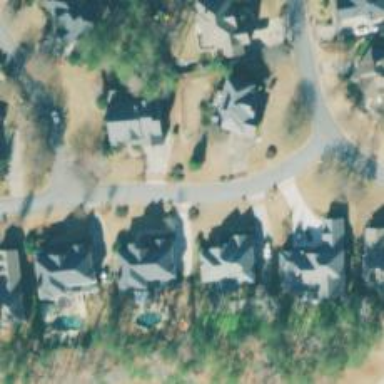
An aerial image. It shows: Residential road with asphalt surface.